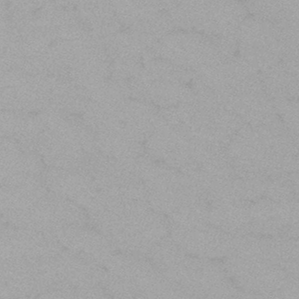
Label: frost